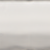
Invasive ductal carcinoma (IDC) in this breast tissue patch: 0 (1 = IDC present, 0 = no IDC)